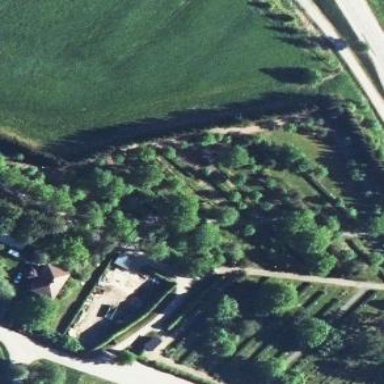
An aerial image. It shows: Graveyard.